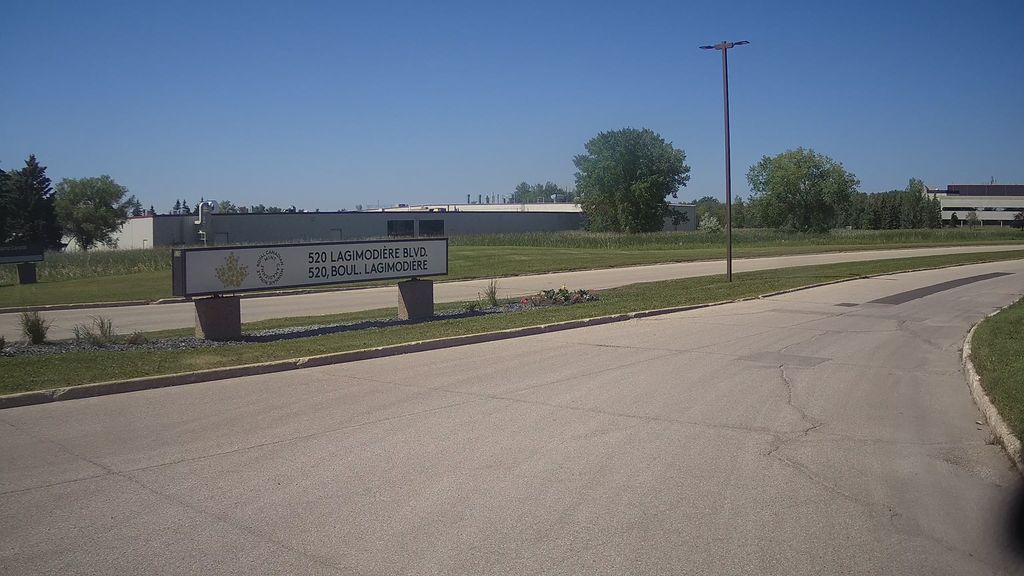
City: winnipeg